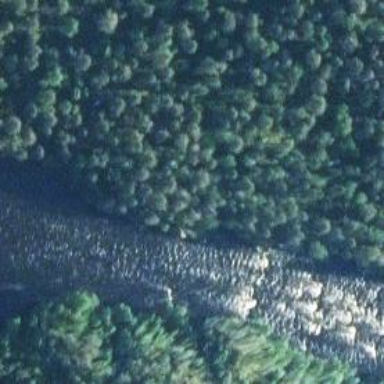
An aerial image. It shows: Natural cliff.